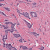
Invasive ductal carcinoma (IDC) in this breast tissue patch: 1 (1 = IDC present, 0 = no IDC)